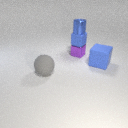
small blue rubber cube above small purple metal cube